Field crop: maize
Growth stage: 2
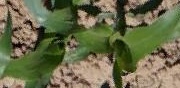
Species: maize